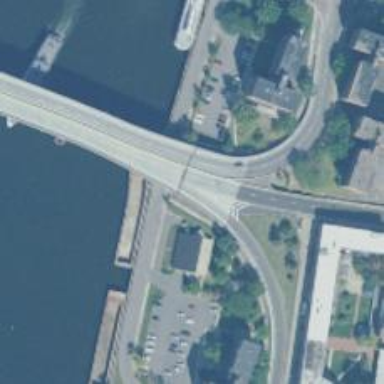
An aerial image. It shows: Primary link highway that goes over bridge.